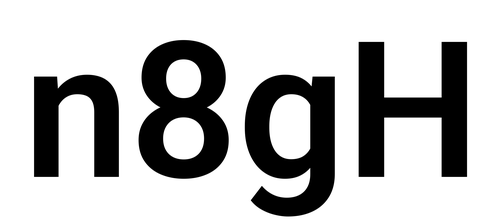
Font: Roboto_SemiBold